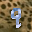
Label: 9